Question: Trying to create job But can't compile it keeps me given this error. There is a question on oracle forums, it say's that i have to create program to wrap it. Is there any workaround for <URL>

'''
-- Created on 30.09.2014 by ALI.ORHAN
declare
-- Local variables here
i integer;
begin
-- Test statements here
dbms_scheduler.create_job(job_name => 'blabla'
,job_type => 'STORED_PROCEDURE'
,job_action => 'dingdongprocedure;'
,start_date => '30-OCT-14 10.00.00 PM'
,end_date => '15-JULY-08'
,repeat_interval => 'FREQ=WEEKLY BYDAY=TUE,FRI BYHOUR=10,13'
,enable => 'TRUE'
,comments => 'SUPREME COMMENT');
end;
'''
After i created job from PL/SQL Developer UI, i found out my syntax erorrs, new code is below;
1. i use sys.dbms_scheduler.create_job instead of dbms_scheduler.create_job. I don't know differances but it's not important alteration.
2. i used to_date to define start_date, as a fresh-starter i found this better practise.
3. Important I added job_class parameter to 'DBMS_JOB$'. DBMS_JOB is built_in job class of Oracle RDBMS. So you find all jobs with this query: select * from ALL_SCHEDULER_JOBS WHERE JOB_CLASS='DBMS_JOB$'
4. Important My interval's were wrong you should put ; between all parameters like repeat_interval => freq=weekly;byhour=10, 13
5. My first job code has another syntax error i use enable instead of enabled.
6. I set auto_drop false. I guess this parameter is used to drop job when it dones his job. I mean if you create a job that makes changes daily from today to next week. After end-time reaches, this job has dropped. Please correct me if i wrong. sys.dbms_scheduler.create_job(job_name => 'BOMBASTICJOB'
,job_type => 'STORED_PROCEDURE'
,job_action => 'dingdongprocedure'
,start_date => to_date('30-09-2014 00:00:00'
, 'dd-mm-yyyy hh24:mi:ss')
,end_date => to_date(null)
,job_class => 'DBMS_JOB$'
,repeat_interval => 'Freq=Weekly; ByDay=Tue, Fri; ByHour=10, 13'
,enabled => true
,auto_drop => false
,comments => '');
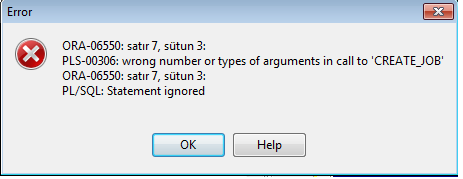
Answer: I am on 12.1.0.1.0. You could create the job in a simple anonymous block :
'''
SQL> BEGIN
2 DBMS_SCHEDULER.DROP_JOB (JOB_NAME => 'test_full_job_definition');
3 END;
4 /
PL/SQL procedure successfully completed.
SQL>
SQL> BEGIN
2 DBMS_SCHEDULER.create_job (
3 job_name => 'test_full_job_definition',
4 job_type => 'PLSQL_BLOCK',
5 job_action => 'BEGIN my_job_procedure; END;',
6 start_date => SYSTIMESTAMP,
7 repeat_interval => 'freq=hourly; byminute=0; bysecond=0;',
8 end_date => NULL,
9 enabled => TRUE,
10 comments => 'Job defined entirely by the CREATE JOB procedure.');
11 END;
12 /
PL/SQL procedure successfully completed.
SQL>
SQL> SELECT JOB_NAME, ENABLED FROM DBA_SCHEDULER_JOBS where job_name ='TEST_FULL_JOB_DEFINITION'
2 /
JOB_NAME ENABL
---------------------------------------- -----
TEST_FULL_JOB_DEFINITION TRUE
SQL>
'''
More examples <URL>